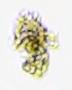
Label: Detritus